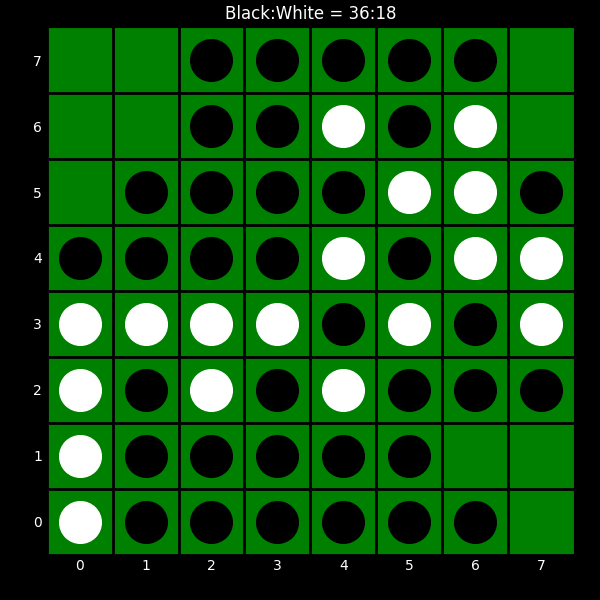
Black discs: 36
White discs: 18